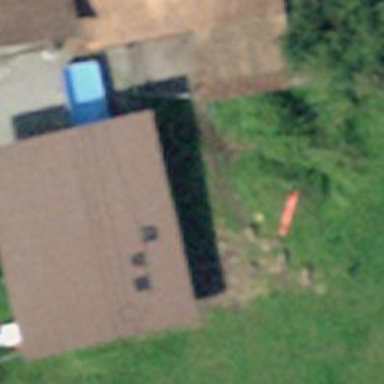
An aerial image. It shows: Garage building.